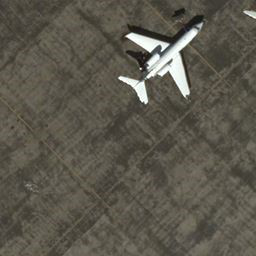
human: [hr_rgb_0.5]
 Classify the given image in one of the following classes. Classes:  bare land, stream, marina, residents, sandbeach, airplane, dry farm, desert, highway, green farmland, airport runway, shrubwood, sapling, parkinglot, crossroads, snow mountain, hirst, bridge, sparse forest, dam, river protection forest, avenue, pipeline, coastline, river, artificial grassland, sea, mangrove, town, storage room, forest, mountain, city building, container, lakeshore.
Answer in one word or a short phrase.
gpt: airplane